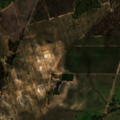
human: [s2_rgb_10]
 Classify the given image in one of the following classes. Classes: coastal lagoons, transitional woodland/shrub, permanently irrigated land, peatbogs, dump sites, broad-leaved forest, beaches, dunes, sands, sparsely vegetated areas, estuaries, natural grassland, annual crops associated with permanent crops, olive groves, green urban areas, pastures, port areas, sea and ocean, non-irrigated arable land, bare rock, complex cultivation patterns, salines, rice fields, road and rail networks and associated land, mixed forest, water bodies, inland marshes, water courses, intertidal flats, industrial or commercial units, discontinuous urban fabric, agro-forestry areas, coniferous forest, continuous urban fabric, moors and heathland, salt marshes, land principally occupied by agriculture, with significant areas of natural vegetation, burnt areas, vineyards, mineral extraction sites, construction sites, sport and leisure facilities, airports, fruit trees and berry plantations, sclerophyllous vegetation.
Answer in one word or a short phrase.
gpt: non-irrigated arable land, agro-forestry areas, broad-leaved forest, transitional woodland/shrub